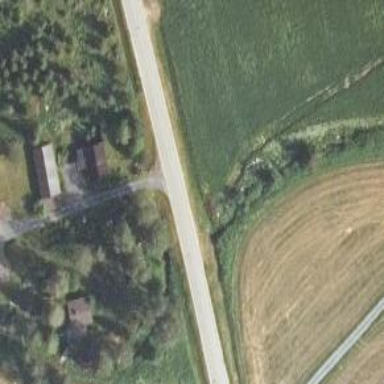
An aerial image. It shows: Culvert tunnel.